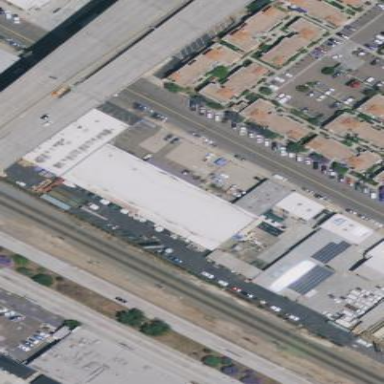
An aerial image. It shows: Industrial building.